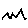
Label: zigzag